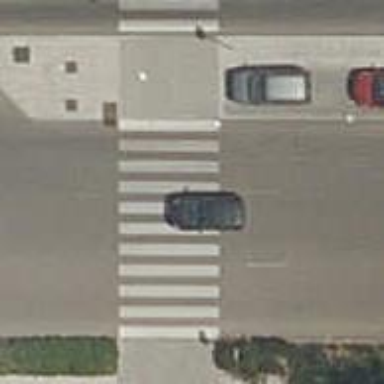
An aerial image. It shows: Uncontrolled crossing on the road.